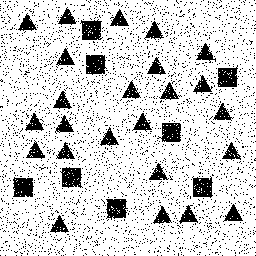
Squares: 8
Triangles: 24
Stars: 0
Total shapes: 32